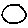
Label: moon